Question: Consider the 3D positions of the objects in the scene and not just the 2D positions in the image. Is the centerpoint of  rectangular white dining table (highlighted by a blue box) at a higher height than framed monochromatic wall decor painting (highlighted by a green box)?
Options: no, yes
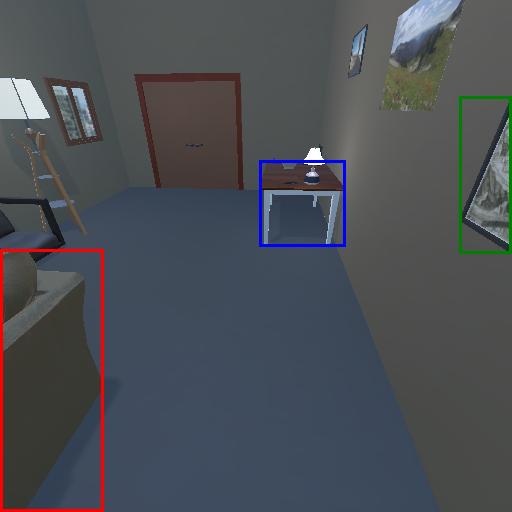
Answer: no